Field crop: maize
Growth stage: 1
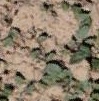
Species: convolvulus